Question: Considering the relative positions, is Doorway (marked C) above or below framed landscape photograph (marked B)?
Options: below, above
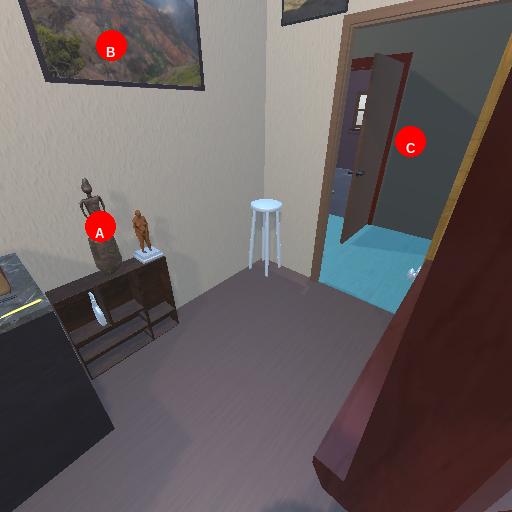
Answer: below